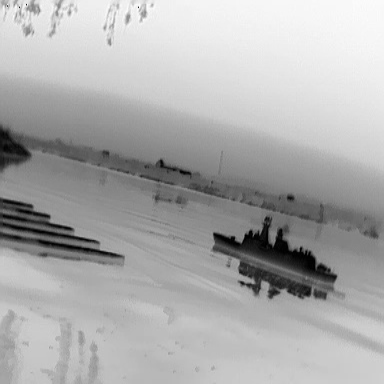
There is a warship in the infrared image.